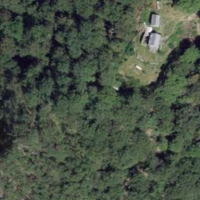
EUNIS habitat code: 41
Species observed at this site:
Volucella zonaria
Lacerta bilineata
Podarcis muralis